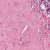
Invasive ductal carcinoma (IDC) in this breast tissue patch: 0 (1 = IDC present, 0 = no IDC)